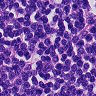
Metastatic tissue present: no